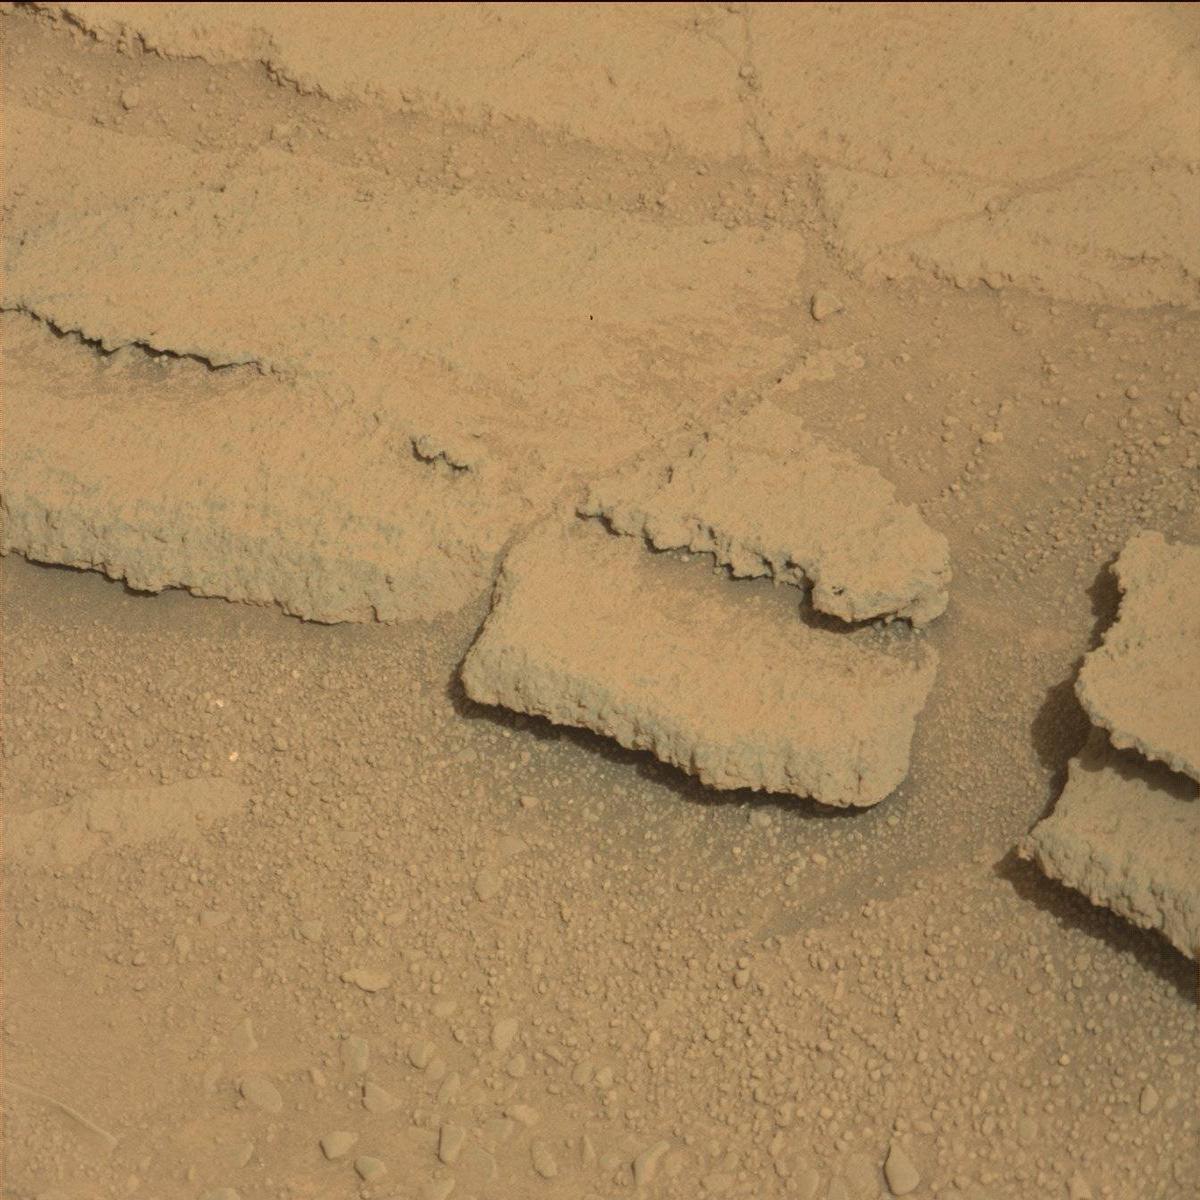
Terrain classes present: Bedrock, Sand / Soil